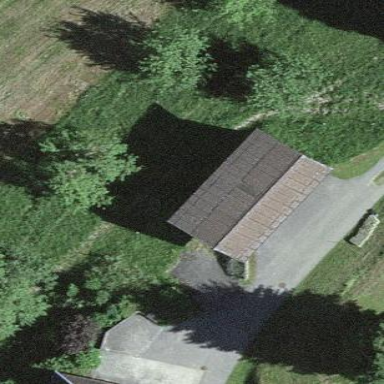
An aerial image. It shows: Shed building.